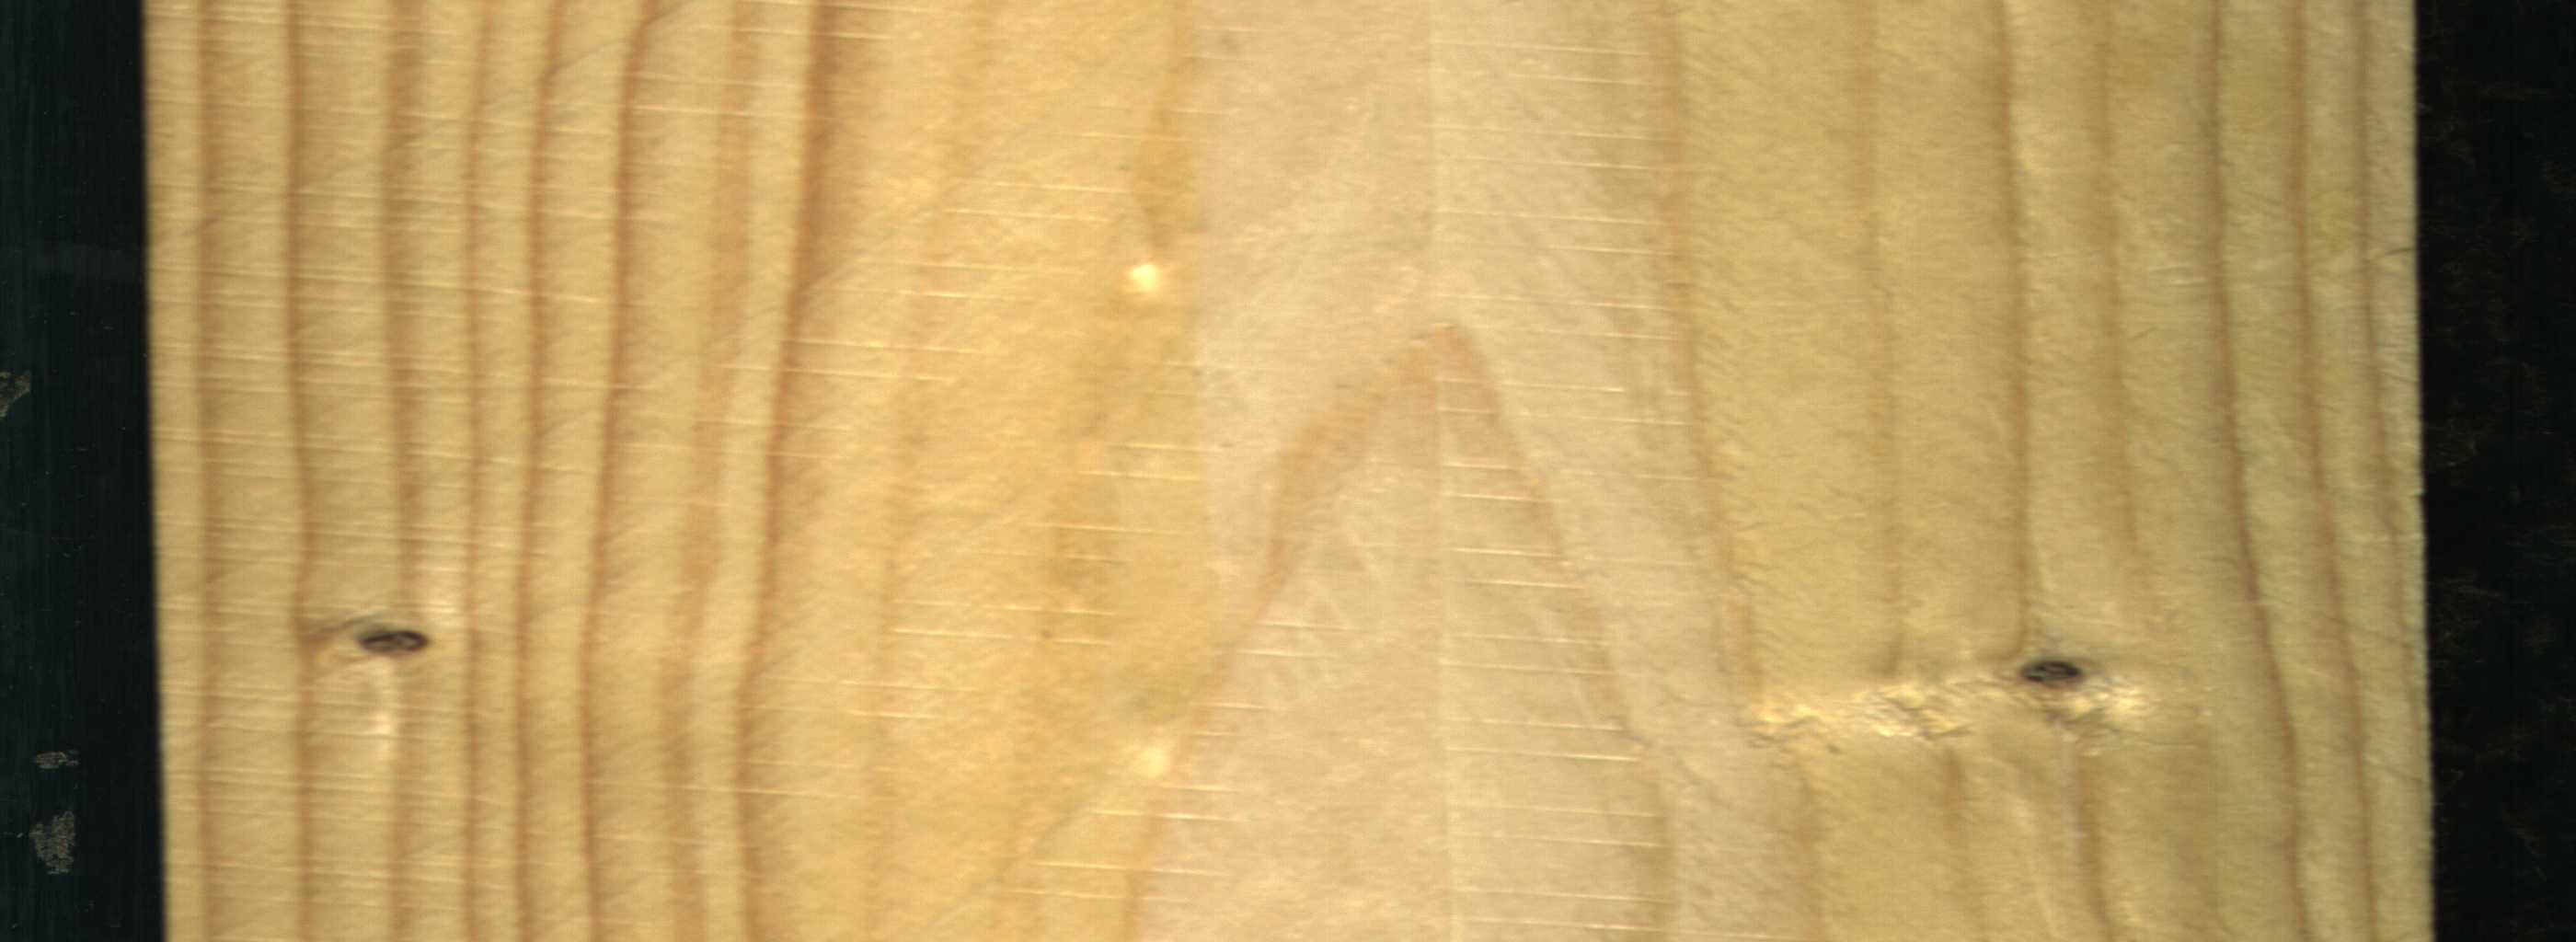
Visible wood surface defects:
Dead_Knot
Live_Knot